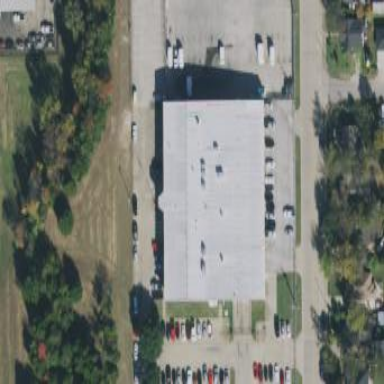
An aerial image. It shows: Warehouse building.